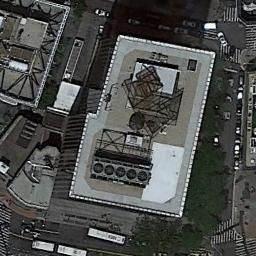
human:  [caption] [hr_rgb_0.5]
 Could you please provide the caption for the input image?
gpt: In a business district there are several tall buildings of different shapes and several roads with many cars and many trees .

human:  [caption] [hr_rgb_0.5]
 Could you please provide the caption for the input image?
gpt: The commercial area is near the road with many cars .

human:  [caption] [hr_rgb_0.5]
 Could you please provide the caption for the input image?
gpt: A commercial area with a building is surrounded by some roads .

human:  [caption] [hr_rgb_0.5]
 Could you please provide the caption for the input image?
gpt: There are two rows of delicate buildings arranged very artistic .

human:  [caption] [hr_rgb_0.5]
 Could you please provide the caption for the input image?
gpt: A building at the corner beside some green trees on a commercial area .